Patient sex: F
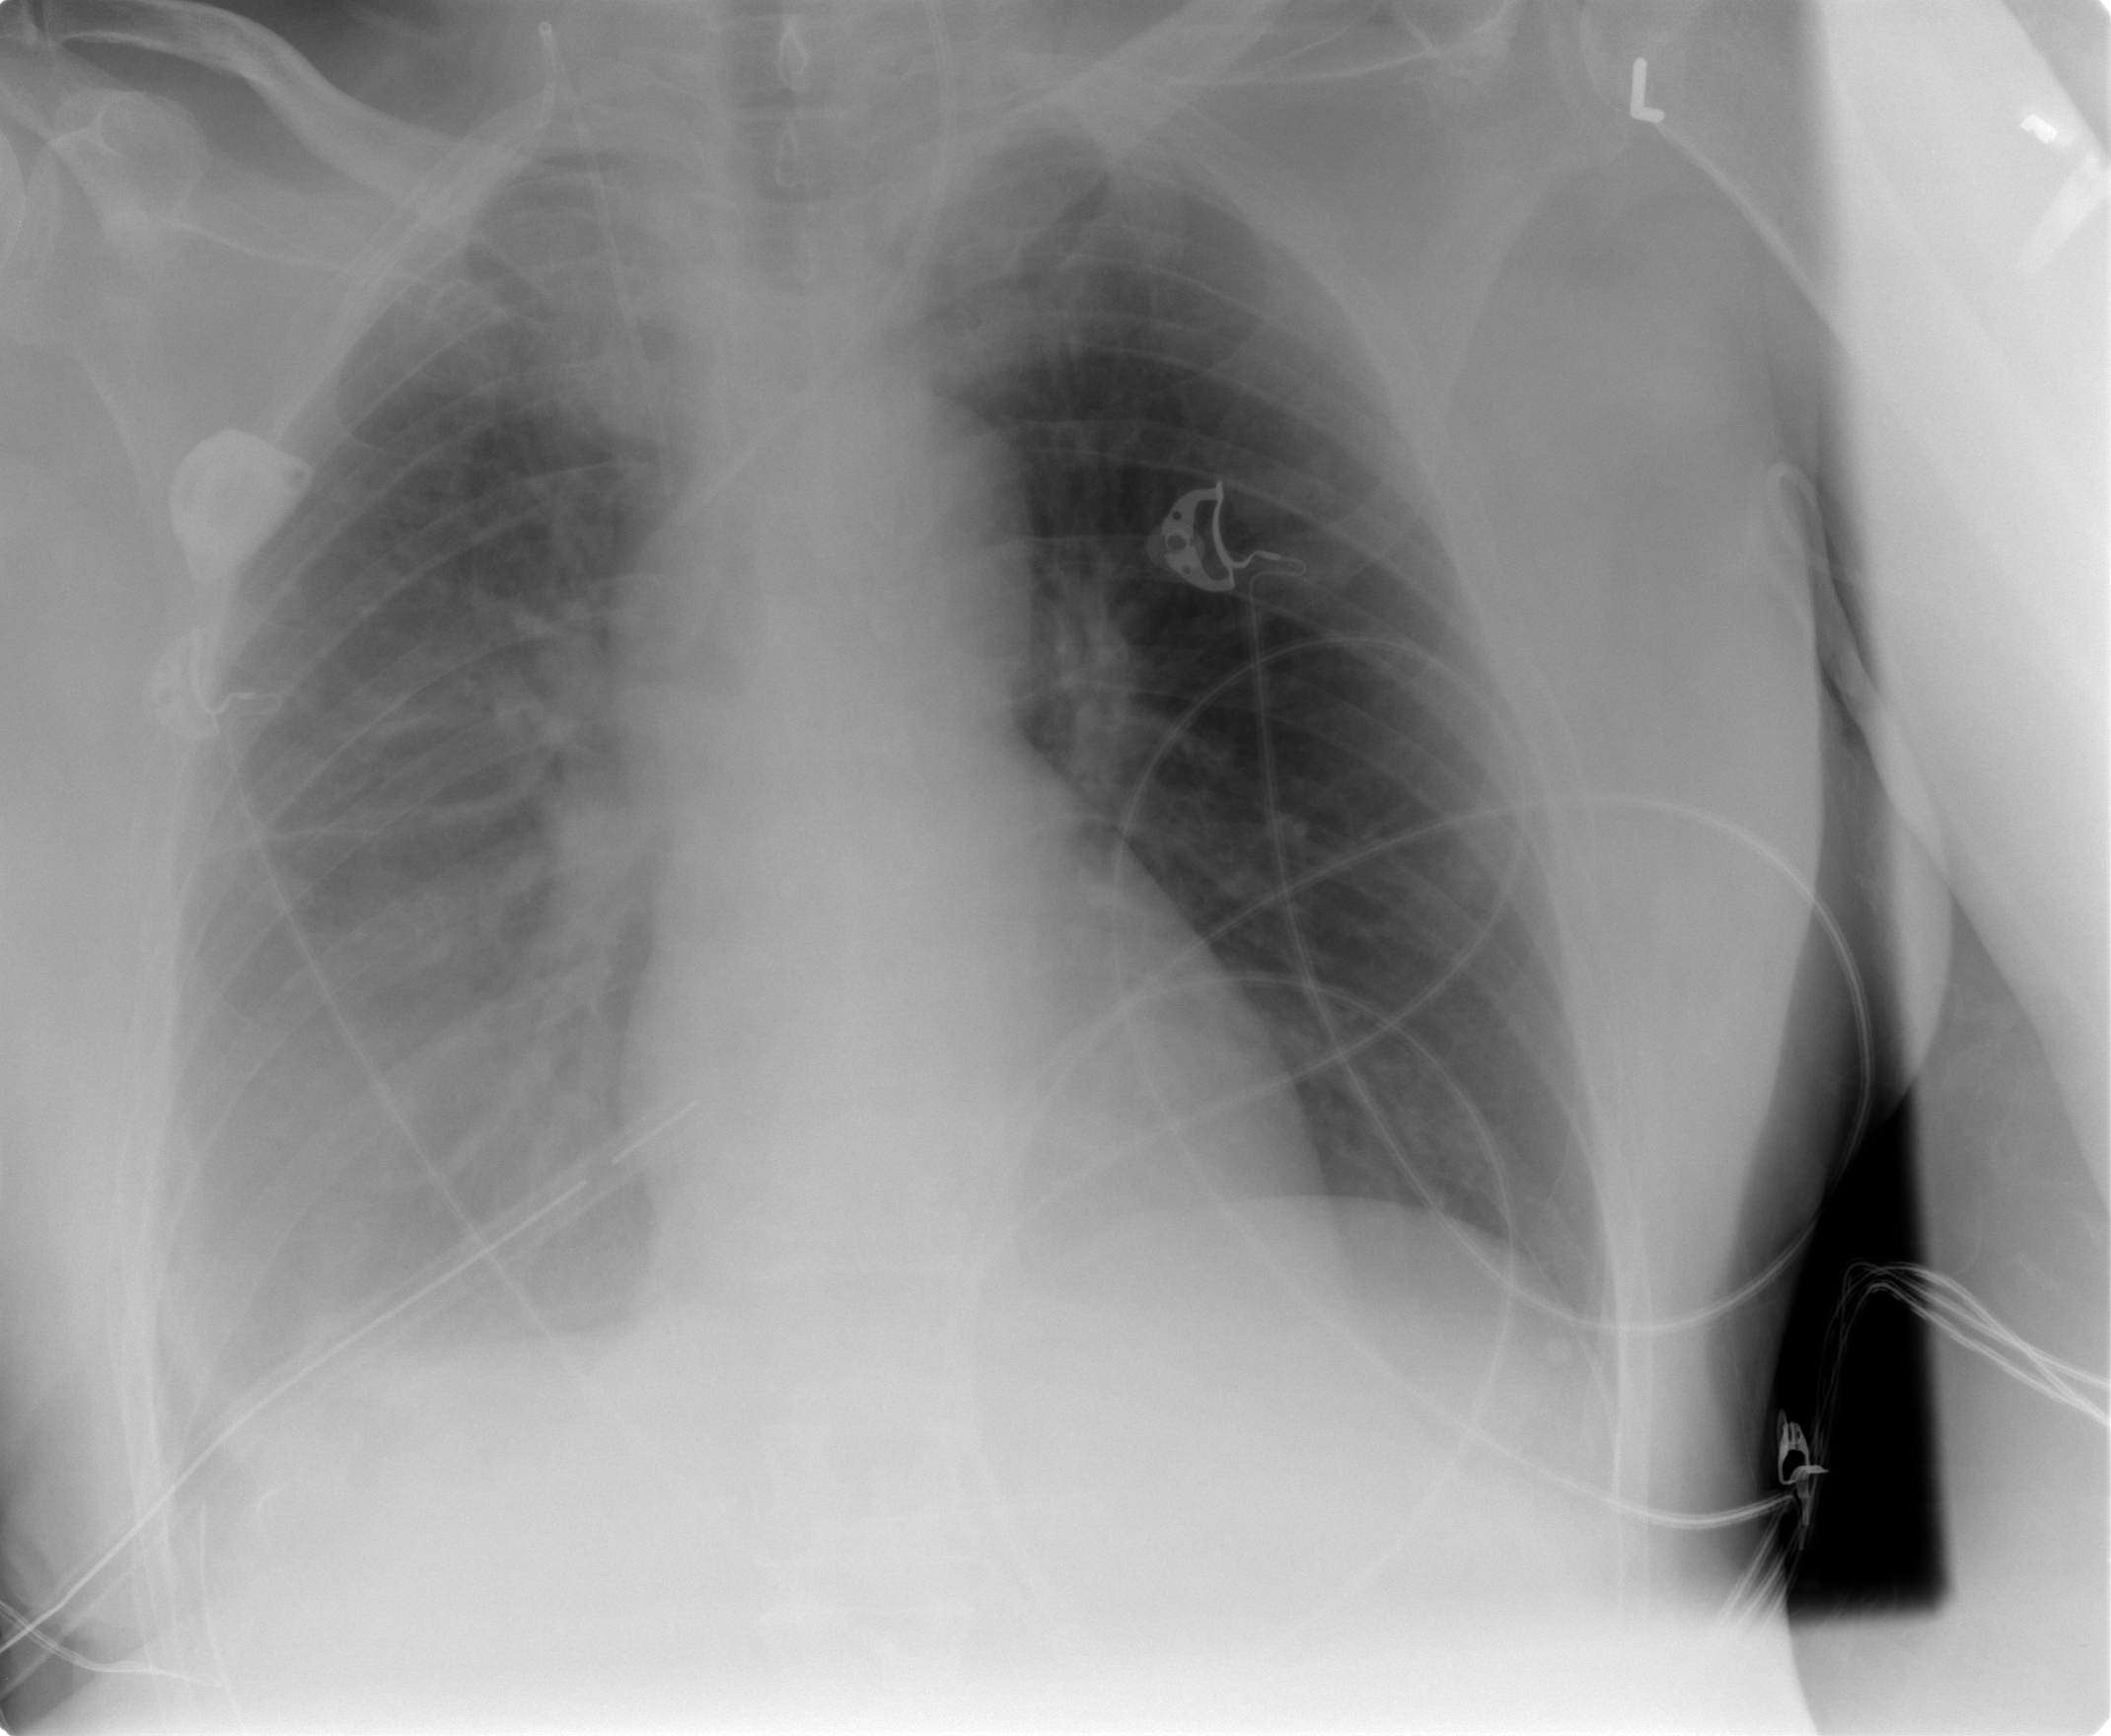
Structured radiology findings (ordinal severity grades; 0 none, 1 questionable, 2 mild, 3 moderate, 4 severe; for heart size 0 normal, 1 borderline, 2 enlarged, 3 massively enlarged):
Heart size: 0
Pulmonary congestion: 0
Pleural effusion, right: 2
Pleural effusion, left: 0
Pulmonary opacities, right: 0
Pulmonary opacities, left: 0
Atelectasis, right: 2
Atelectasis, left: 0